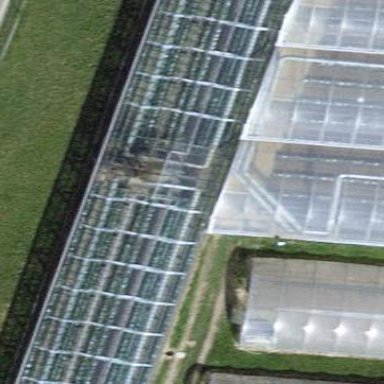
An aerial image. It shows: Greenhouse.